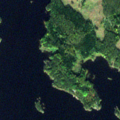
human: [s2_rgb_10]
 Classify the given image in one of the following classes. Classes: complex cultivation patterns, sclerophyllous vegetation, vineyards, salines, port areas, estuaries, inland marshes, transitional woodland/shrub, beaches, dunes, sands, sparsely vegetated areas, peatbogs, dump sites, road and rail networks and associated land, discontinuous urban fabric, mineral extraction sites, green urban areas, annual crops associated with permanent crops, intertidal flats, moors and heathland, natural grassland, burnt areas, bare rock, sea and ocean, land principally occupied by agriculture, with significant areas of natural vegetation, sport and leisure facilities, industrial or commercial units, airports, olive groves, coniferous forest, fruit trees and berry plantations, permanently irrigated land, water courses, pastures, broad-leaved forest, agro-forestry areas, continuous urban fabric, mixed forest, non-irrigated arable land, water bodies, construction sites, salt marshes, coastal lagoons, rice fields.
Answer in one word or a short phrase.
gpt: sport and leisure facilities, coniferous forest, water bodies